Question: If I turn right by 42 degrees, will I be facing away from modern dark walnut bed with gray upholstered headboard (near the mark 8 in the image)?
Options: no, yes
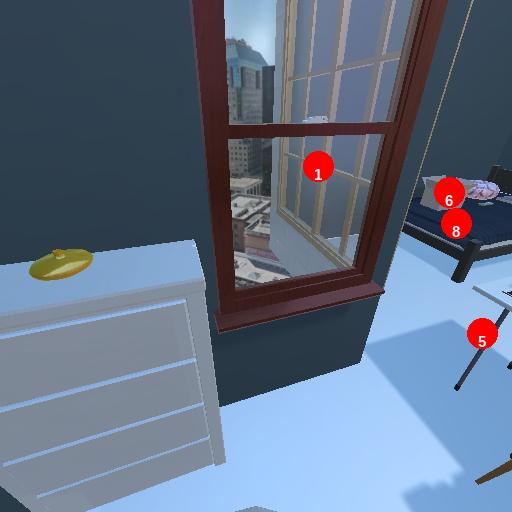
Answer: no